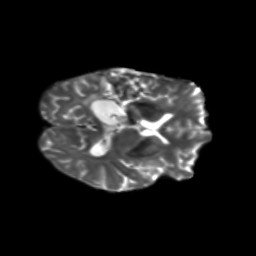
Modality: T2w
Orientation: axial
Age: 49
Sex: male
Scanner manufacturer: siemens
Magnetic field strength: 3 T
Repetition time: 5.25 s
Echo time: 0.08 s